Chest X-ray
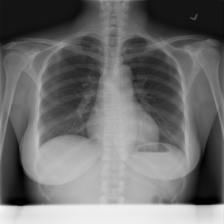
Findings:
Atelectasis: negative
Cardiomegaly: negative
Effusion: negative
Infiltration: negative
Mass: negative
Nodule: negative
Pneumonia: negative
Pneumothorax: negative
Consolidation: negative
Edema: negative
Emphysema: negative
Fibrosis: negative
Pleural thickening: negative
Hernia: negative